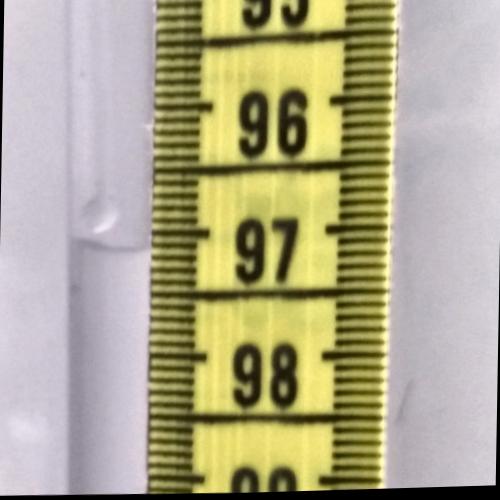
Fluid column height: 97.1 cm